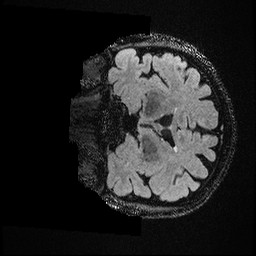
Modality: FLAIR
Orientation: coronal
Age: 60
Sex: male
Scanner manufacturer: ge
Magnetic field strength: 3 T
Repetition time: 4.802 s
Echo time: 0.1161 s